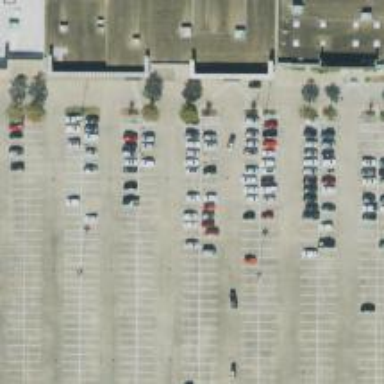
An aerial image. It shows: Parking space.